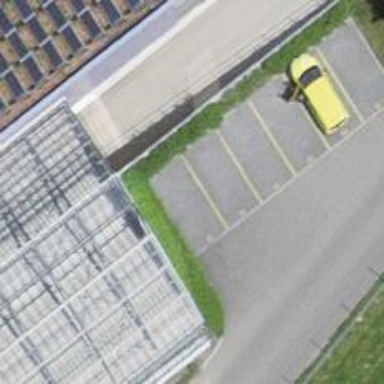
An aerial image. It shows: Street side parking area.